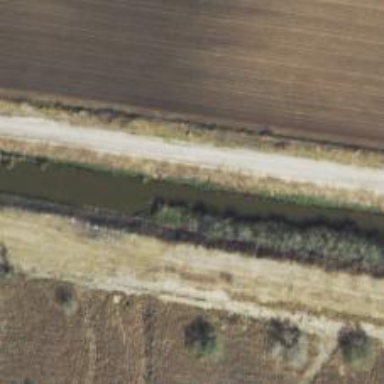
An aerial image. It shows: Canal.